Для измерения скорости потока воды в отопительной системе используется устройство, изображенное на рисунке (так называемый манометр Вентури).  Скорость потока измеряется в трубе с диаметром $d_{1}=2~см$; в месте установки манометра труба сужается до диаметра $d_{2}=0.6~см$. В верхней части П-образной манометрической трубки содержится масло с плотностью $\rho_{M}=0.82~г/см^{3}$. Вертикальные участки трубки врезаны в широкую и узкую части трубы с текущей водой.
Рассматривая воду как идеальную несжимаемую жидкость, определите объём воды, протекающей через трубу в $1~с$, если разность уровней воды в вертикальных коленах манометрической трубки $h=1.2~см$. Плотность воды $\rho=1~г/см^{3}$. Примечание. При течении идеальной несжимаемой жидкости по горизонтальной трубе переменного сечения $p / \rho+v^{2} / 2=\mathrm{const}$ вдоль всей трубы. Здесь $p$ — давление жидкости, $\rho$ — плотность, $v$ — скорость течения.
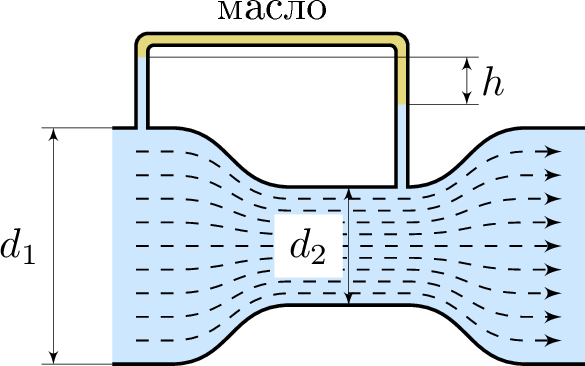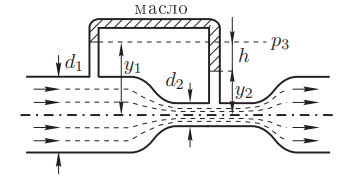
Решение: Скорости потока в широкой и узкой частях трубы обозначим $v_{1}$ и $v_{2}$ соответственно. Запишем уравнение Бернулли и условие несжимаемости жидкости: $$ p_{1}+\frac{1}{2} \rho v_{1}^{2}=p_{2}+\frac{1}{2} \rho v_{2}^{2}, \quad v_{1} S_{1}=v_{2} S_{2}, $$ где $p_{1}$ и $p_{2}$ — давления, а $S_{1}$ и $S_{2}$ — площади сечения широкой и узкой частей трубы. Отсюда следует $$ \begin{gathered} p_{1}-p_{2}=\frac{1}{2} \rho\left(v_{2}^{2}-v_{1}^{2}\right)=\frac{1}{2} \rho v_{1}^{2} S_{1}^{2}\left(\frac{1}{S_{2}^{2}}-\frac{1}{S_{1}^{2}}\right), \\ V=v_{1} S_{1}=\sqrt{\frac{2\left(p_{1}-p_{2}\right)}{\rho\left(S_{2}^{-2}-S_{1}^{-2}\right)}}, \end{gathered} $$ где $V$ — объём воды, протекающей по трубе за единицу времени. Найдём разность $p_{1}-p_{2}$: $$ p_{1}=p_{3}+\rho g y_{1}, \quad p_{2}=p_{3}+\rho g y_{2}+\rho_{M} g h, $$ где $p_{3}$ — давление в масле на уровне $y_{1}$ (см. рисунок).  Выражая площади $S_{1}$ и $S_{2}$ через диаметры $d_{1}$ и $d_{2}$, получим окончательно: $$ V=\frac{\pi}{2} \sqrt{\frac{g h}{2} \cdot \frac{1-\rho_{M} / \rho}{d_{2}^{-4}-d_{1}^{-4}}}=5.9~см^{3}/с. $$
Ответ: $$ V=\frac{\pi}{2} \sqrt{\frac{g h}{2} \cdot \frac{1-\rho_{M} / \rho}{d_{2}^{-4}-d_{1}^{-4}}}=5.9~см^{3}/с. $$
Темы:
T, Гидродинамика, Всероссийские, Давление, Уравнение Бернулли